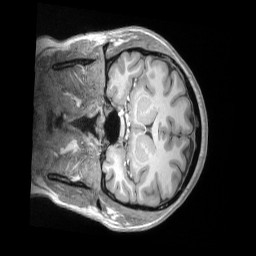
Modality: T1w
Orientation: coronal
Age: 20
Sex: female
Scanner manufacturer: siemens
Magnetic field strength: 3 T
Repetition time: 2.53 s
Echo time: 0.00164 s